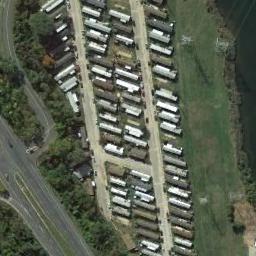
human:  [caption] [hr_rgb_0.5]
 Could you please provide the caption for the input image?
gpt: Here is a road with mobile homes on both sides .

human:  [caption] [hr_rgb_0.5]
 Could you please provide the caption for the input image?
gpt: The mobile home park is on the grass next to some trees and road .

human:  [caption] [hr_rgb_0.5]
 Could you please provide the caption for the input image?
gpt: There are several roads in the mobile home park .

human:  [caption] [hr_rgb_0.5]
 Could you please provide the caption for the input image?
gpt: The mobile home park has lots of dense mobile homes, A grove of trees, A lawn and a lake .

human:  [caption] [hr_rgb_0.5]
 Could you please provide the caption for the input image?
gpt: There are many white buildings and brown buildings in the mobile home park .